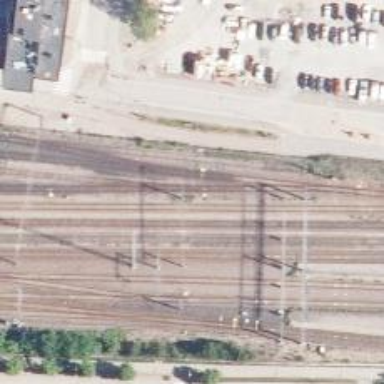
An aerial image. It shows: Railway yard with electrified contact lines.